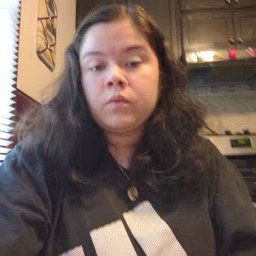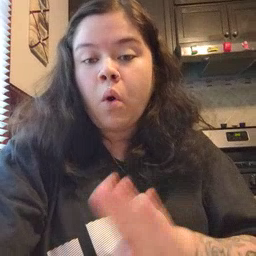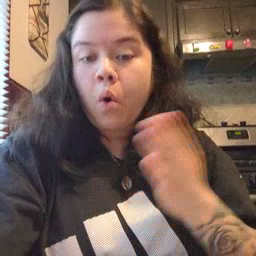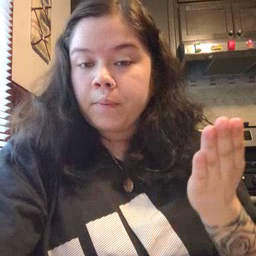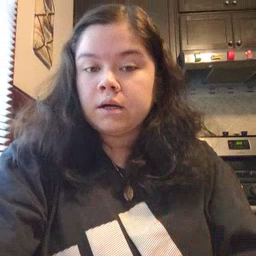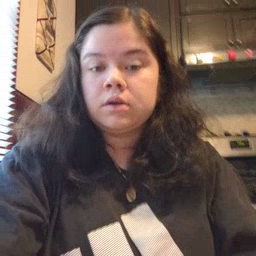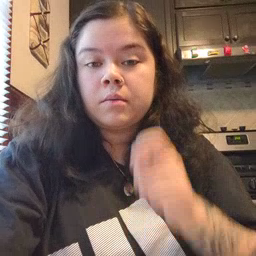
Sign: open